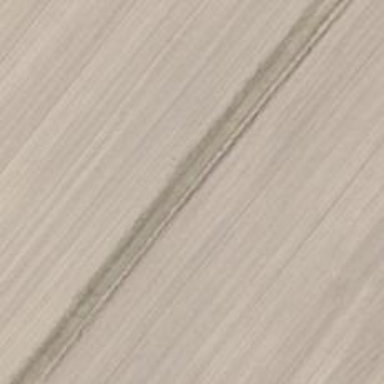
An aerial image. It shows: Grass track with grade4 surface.